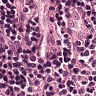
Metastatic tissue present: no